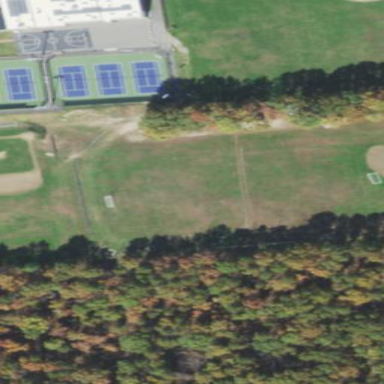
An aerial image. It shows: Soccer pitch for leisureland activities.